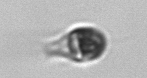
Label: Balanion